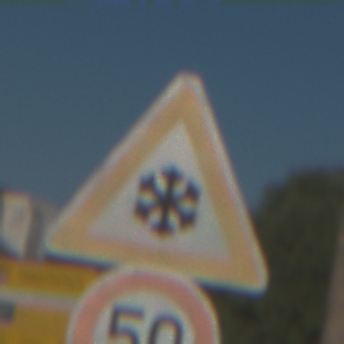
Verkehrszeichen: SchneeOderEisglaette
Zusatzzeichen unten: Geschwindigkeit50
Umgebung: Outdoor, Urban
Tageszeit: MorningAfternoon
Wetter: Clear
Licht: Natural
Jahreszeit: NotSpecified
Kontrast: HighContrast